Question: I have a table (TABLE A) which records every origin and destination of a taxi order by time, now I want to find the first origin (i.e row 2), and then pair O and D row by row until last destination (i.e. row 9), the result should be like TABLE B. How do I achieve it?

'''
Time GPS_Point Status
633 POINT(121.314917 31.149205) Destination
62323 POINT(121.535798 31.25828) Origin
62328 POINT(121.535798 31.25828) Destination
62332 POINT(121.535798 31.25828) Origin
62429 POINT(<PHONE> 31.258278) Destination
62637 POINT(121.535788 31.25827) Origin
62647 POINT(121.535788 31.25827) Destination
62731 POINT(121.535795 31.25826) Origin
62741 POINT(121.535795 31.25826) Destination
62812 POINT(121.535793 31.25826) Origin
'''
'''
Origin_Time Origin_GPS_Point Destination_Time Destination_GPS_Point
62323 POINT(121.535798 31.25828) 62328 POINT(121.535798 31.25828)
62332 POINT(121.535798 31.25828) 62429 POINT(<PHONE> 31.258278)
62637 POINT(121.535788 31.25827) 62647 POINT(121.535788 31.25827)
62731 POINT(121.535795 31.25826) 62741 POINT(121.535795 31.25826)
'''
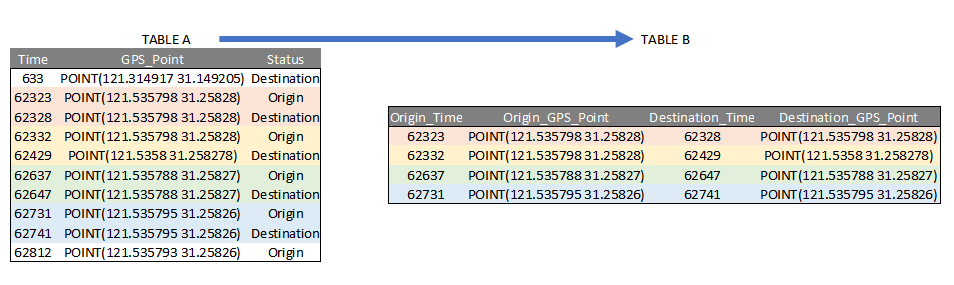
Answer: You can try this (but assuming some concepts, as sequentiality of Orig/Dest without any interruption) (I used some fake values for GPS_POINT, and 'O' as origin and 'D' as destination).
'''
CREATE TABLE TABLEA (TIME INT, GPS_POINT VARCHAR(10), STATUS VARCHAR(1));
INSERT INTO TABLEA VALUES (633,'p1','D');
INSERT INTO TABLEA VALUES (62323,'p2','O');
INSERT INTO TABLEA VALUES (62328,'p3','D');
INSERT INTO TABLEA VALUES (62332,'p4','O');
INSERT INTO TABLEA VALUES (62429,'p5','D');
INSERT INTO TABLEA VALUES (62637,'p6','O');
INSERT INTO TABLEA VALUES (62647,'p7','D');
INSERT INTO TABLEA VALUES (62650,'p8','O');
SELECT ORIGIN_TIME, ORIGIN_GPS, DEST_TIME, DEST_GPS FROM
(SELECT TIME AS ORIGIN_TIME, GPS_POINT AS ORIGIN_GPS, ROW_NUMBER() OVER (ORDER BY TIME) AS RN_O
FROM TABLEA
WHERE STATUS='O') A
LEFT JOIN (SELECT TIME AS DEST_TIME, GPS_POINT AS DEST_GPS, ROW_NUMBER() OVER (ORDER BY TIME) AS RN_D
FROM TABLEA
WHERE STATUS='D'
AND TIME> (SELECT MIN(TIME) FROM TABLEA)
) B ON A.RN_O = B.RN_D
WHERE DEST_TIME IS NOT NULL /* IF YOU WANT OMITS LAST "O" ROW WITHOUT "D" */
;
'''
Output:
'''
origin_time origin_gps dest_time dest_gps
1 62323 p2 62328 p3
2 62332 p4 62429 p5
3 62637 p6 62647 p7
'''